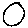
Label: circle